高三 · 组合数学
袋中有 100 个球, 其中红球 10 个, 从中任取 5 个球, 则至少有一个红球的取法种数是（）
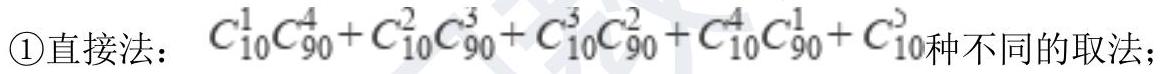
A. $C_{10}^{1} C_{90}^{4}$
B. $C_{10}^{1} C_{90}^{4}+C_{10}^{2} C_{90}^{3}+C_{10}^{3} C_{90}^{2}+C_{10}^{4} C_{90}^{1}$
C. $C_{100}^{\mathrm{J}}-C_{90}^{\mathrm{J}}$
D. $C_{100}^{\supset}-C_{10}^{\supset}$
答案: A
解析: 答案: C

解：由题意，袋中有 100 个球，其中红球 10 个, 从中任取 5 个球,

至少有一个红球的取法有:

(2)间接法: $C_{100}^{\mathrm{J}}-C_{90}^{\mathrm{J}}$.

故答案为: C.

4.答案: A

【解析】 根据题意可知必有二名志愿者去同一小区开展工作, 因此有 $C_{4}^{2}=\frac{4 \times 3}{2}=6$ 种方式,所以四名志愿者分配到甲、乙、丙三个小区开展工作，每个小区至少分配一名志愿者共有 $C_{4}^{2} \cdot A_{3}^{3}=6 \times 3 \times 2 \times 1=36$ 种方式.

故答案为: A